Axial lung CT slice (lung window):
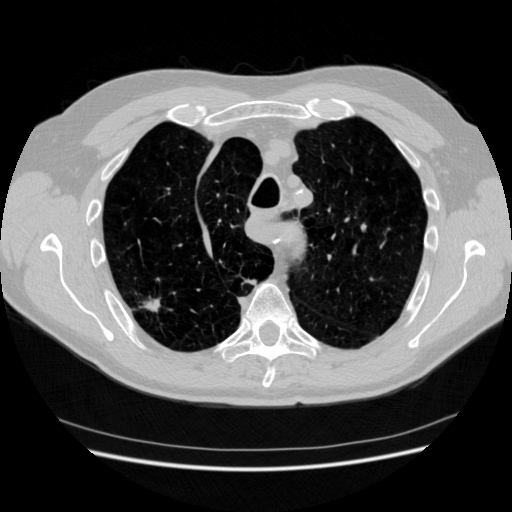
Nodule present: yes
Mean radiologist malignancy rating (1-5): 4.75